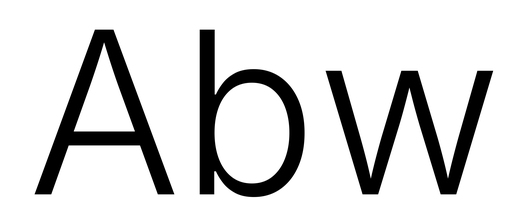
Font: Inter_Light